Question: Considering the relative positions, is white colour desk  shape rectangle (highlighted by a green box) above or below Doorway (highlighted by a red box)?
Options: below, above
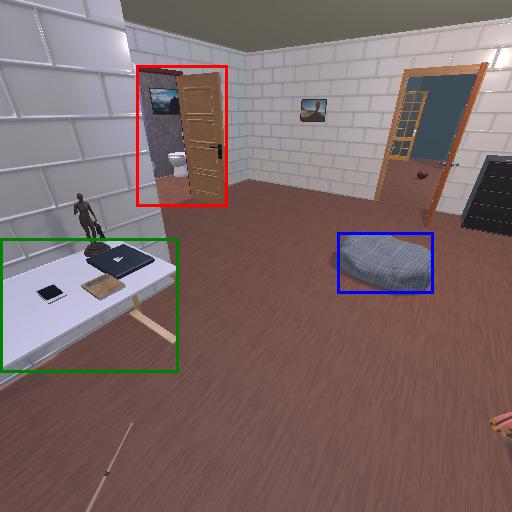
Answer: below